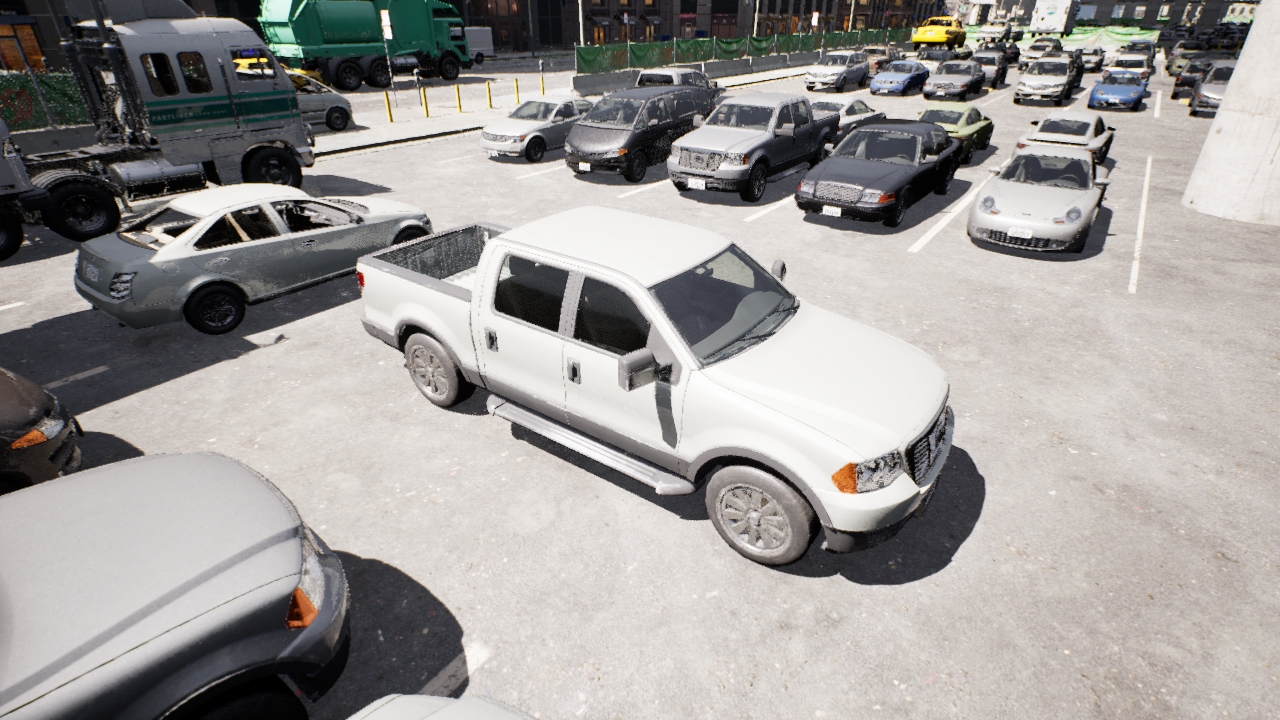
Venue: arterial
Lighting: clear day
Vehicle rig: pickup